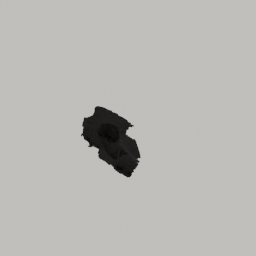
Label: nature